Question: As I know in Swift, arrays are typed. Items of array must be in same type and if you didn't write the type of array in initialize, compiler will infer it based on initial values.
But I tried to initialize array withe different types and the compiler didn't give any error and can deal with array without any issues !!!
Can anyone explain to me what is going on?

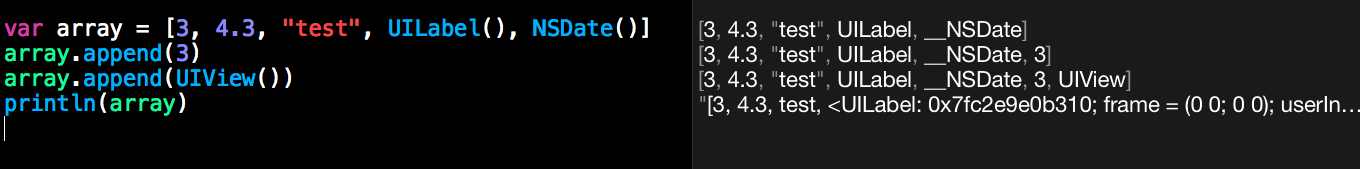
Answer: Since Swift compiler is smart enough to deduce the closest common subtype of array initializer expressions, your array element type ends up an 'NSObject'.
Here is a <URL>:
> The final snippet creates a constant array called library, which contains two Movie instances and three Song instances. The type of the library array is inferred by initializing it with the contents of an array literal. Swift's type checker is able to deduce that Movie and Song have a common superclass of MediaItem, and so it infers a type of [MediaItem] for the library array:
'''
let library = [
Movie(name: "Casablanca", director: "Michael Curtiz"),
Song(name: "Blue Suede Shoes", artist: "Elvis Presley"),
Movie(name: "Citizen Kane", director: "Orson Welles"),
Song(name: "The One And Only", artist: "Chesney Hawkes"),
Song(name: "Never Gonna Give You Up", artist: "Rick Astley")
]
'''